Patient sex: F
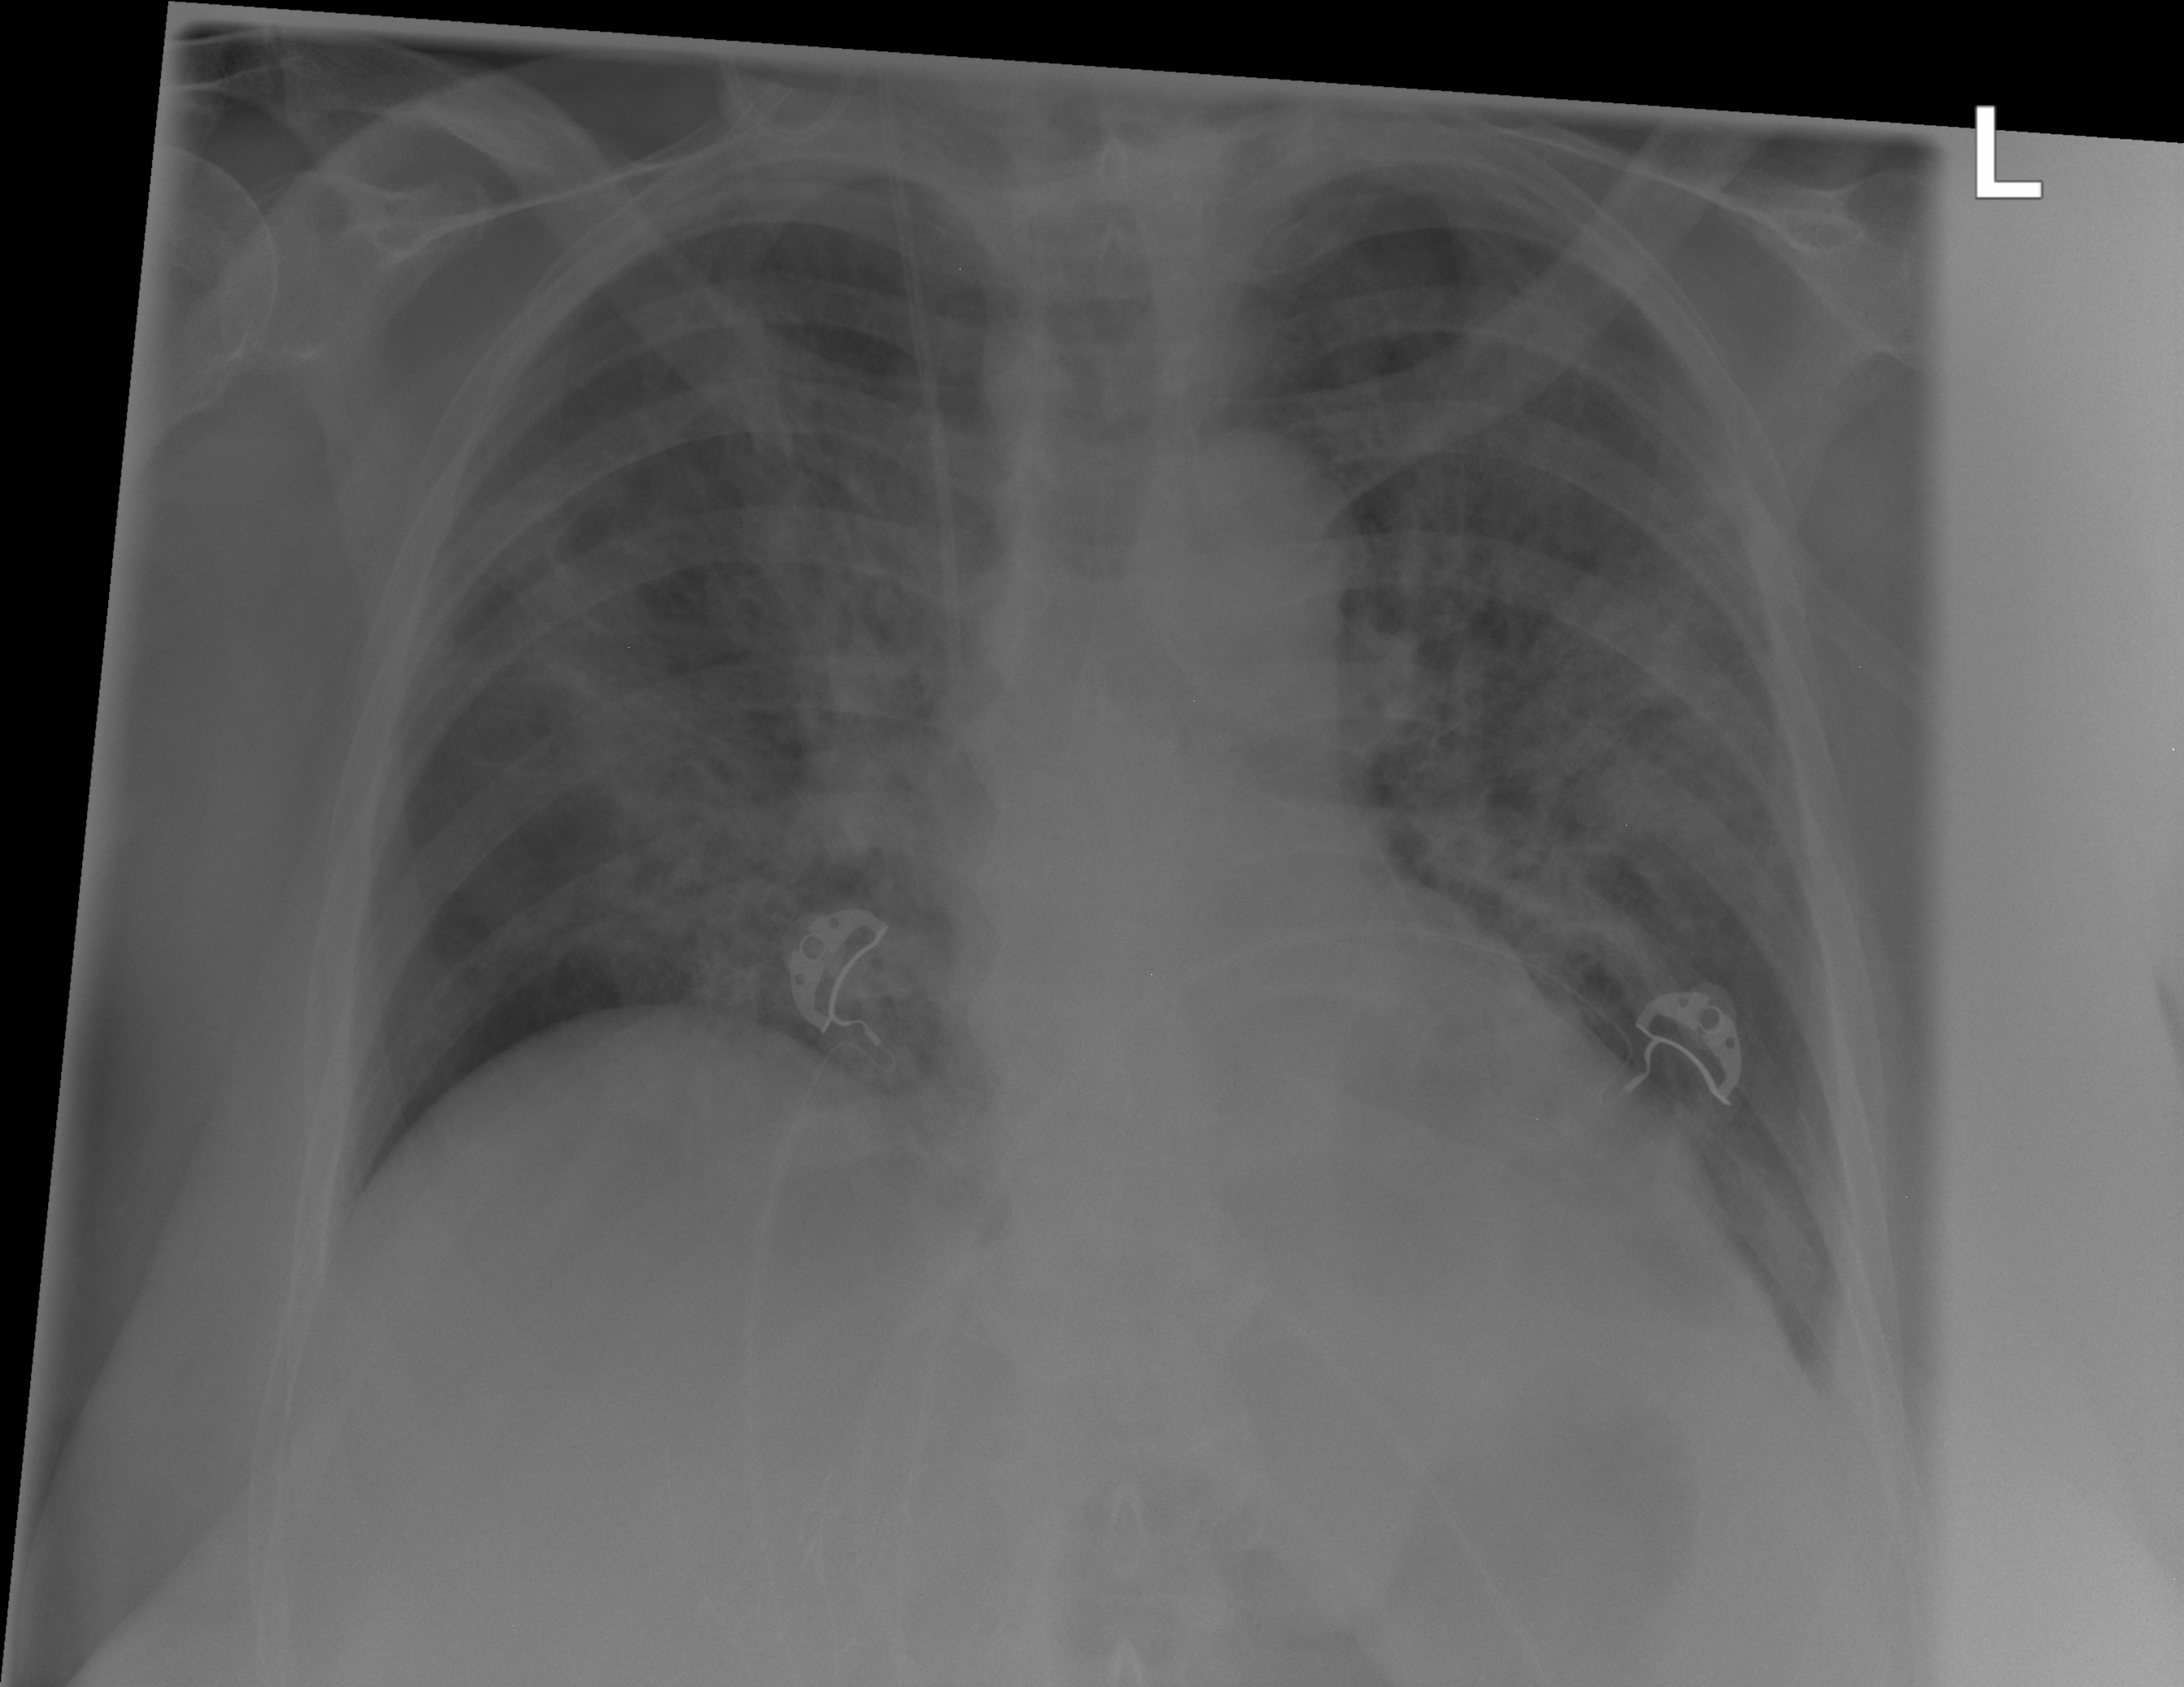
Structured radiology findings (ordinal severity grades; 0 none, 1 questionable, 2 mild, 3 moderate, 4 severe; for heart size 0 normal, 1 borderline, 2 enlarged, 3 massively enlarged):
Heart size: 0
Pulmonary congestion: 0
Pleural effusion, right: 0
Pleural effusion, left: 2
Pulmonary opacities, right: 0
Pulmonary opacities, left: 0
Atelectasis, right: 3
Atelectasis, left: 2